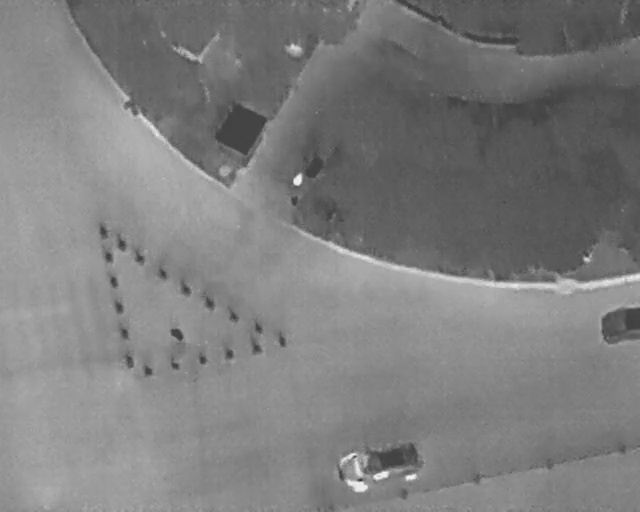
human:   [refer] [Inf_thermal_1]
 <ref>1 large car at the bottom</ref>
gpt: <box>[[55, 81, 63, 99, 169]]</box>